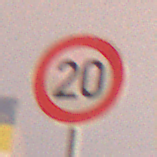
Verkehrszeichen: Geschwindigkeit20
Umgebung: Outdoor, Urban
Tageszeit: Night
Wetter: Overcast
Licht: Artificial
Jahreszeit: Winter
Kontrast: MediumContrast